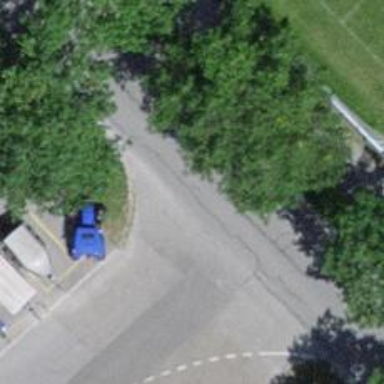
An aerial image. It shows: Paved parking aisle used as service road.